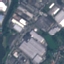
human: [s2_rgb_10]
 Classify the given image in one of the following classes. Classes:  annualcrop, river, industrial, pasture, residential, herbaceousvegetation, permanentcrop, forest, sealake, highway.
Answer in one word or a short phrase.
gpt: Industrial